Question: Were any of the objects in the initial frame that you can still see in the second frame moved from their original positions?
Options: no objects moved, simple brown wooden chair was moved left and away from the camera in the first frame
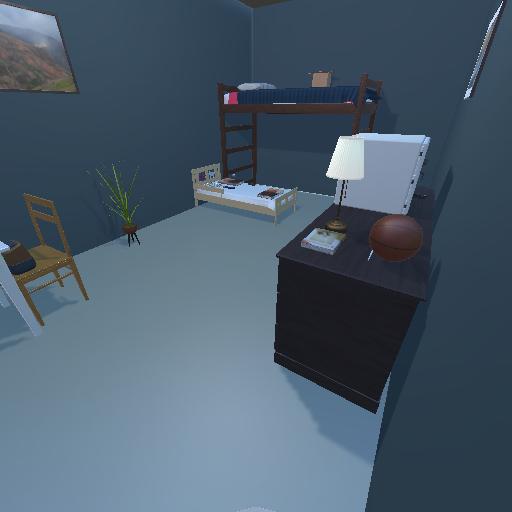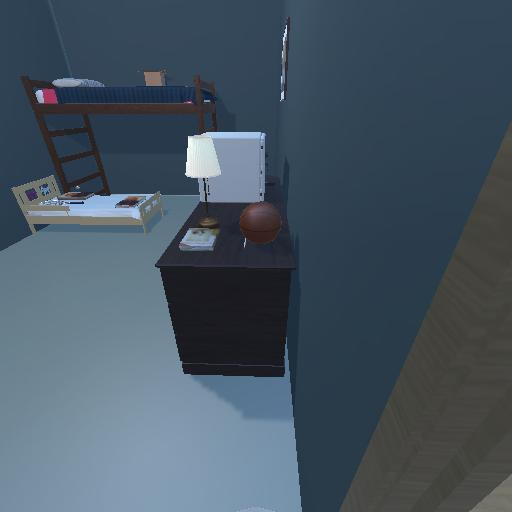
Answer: no objects moved